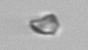
Label: detritus_transparent